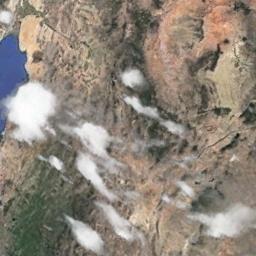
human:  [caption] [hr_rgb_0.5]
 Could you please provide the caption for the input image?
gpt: A thin cloud floats on the azure sea .

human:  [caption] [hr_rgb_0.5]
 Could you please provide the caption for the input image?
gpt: The white cloud is above bare land and blue sea .

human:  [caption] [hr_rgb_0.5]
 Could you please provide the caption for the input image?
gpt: The cumulus clouds are located above the wasteland and some vegetation are in the wasteland .

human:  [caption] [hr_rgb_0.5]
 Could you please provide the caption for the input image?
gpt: Sparse white clouds on the land and blue sea where green and yellow intersect .

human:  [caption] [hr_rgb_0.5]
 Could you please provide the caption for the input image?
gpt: There are some pieces of white clouds over a brown plain .